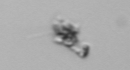
Label: detritus